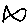
Label: fish